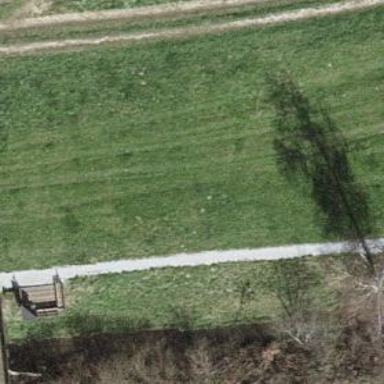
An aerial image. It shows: Brown bench.